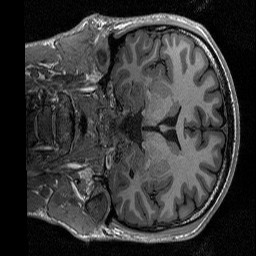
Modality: T1w
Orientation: coronal
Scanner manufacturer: siemens
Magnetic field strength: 3 T
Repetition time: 2.3 s
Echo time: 0.00298 s